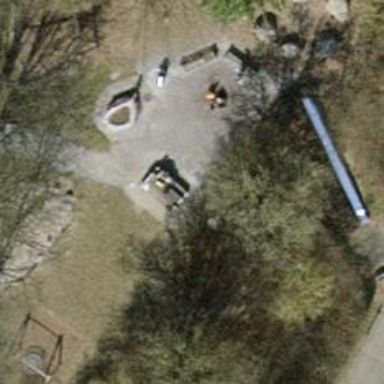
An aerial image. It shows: Playground area for leisure land.